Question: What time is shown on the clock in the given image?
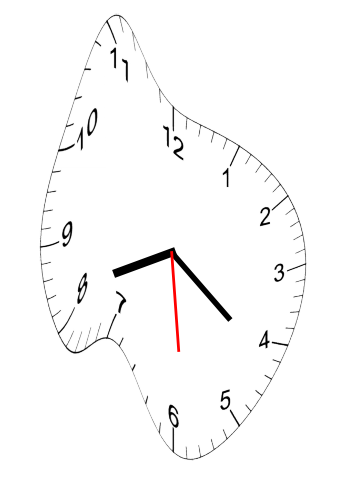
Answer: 08:21:29